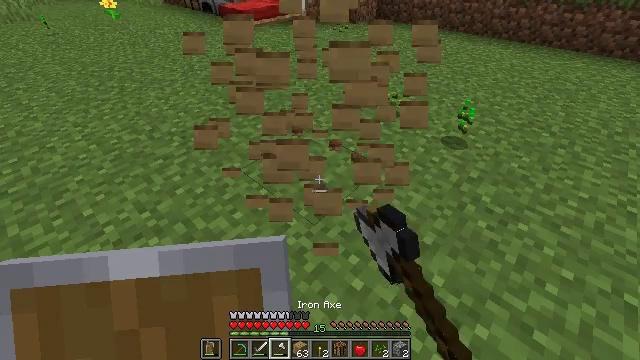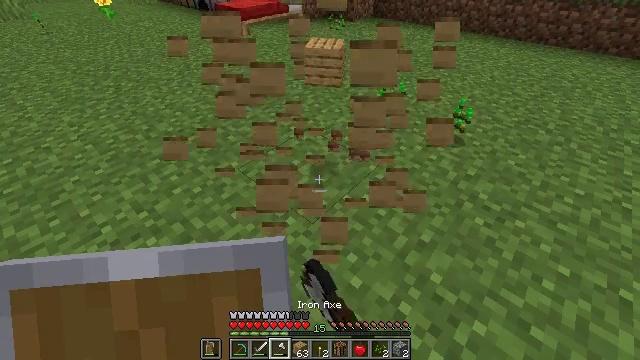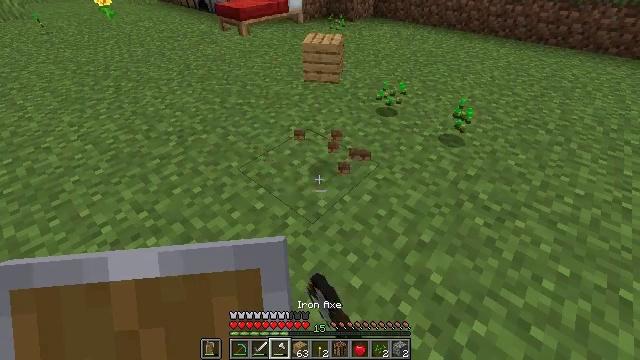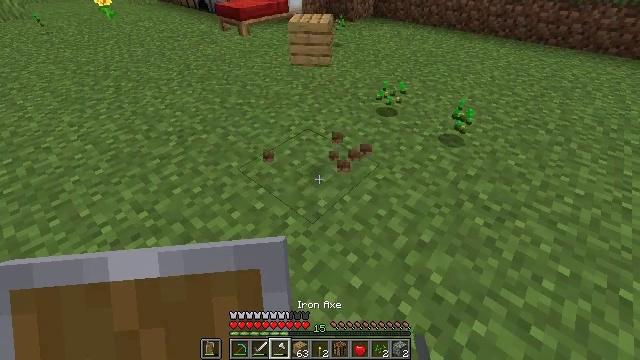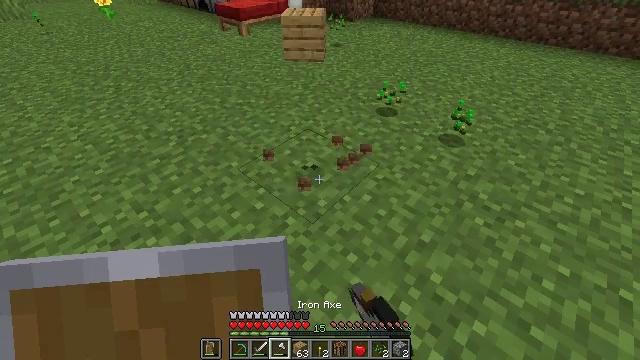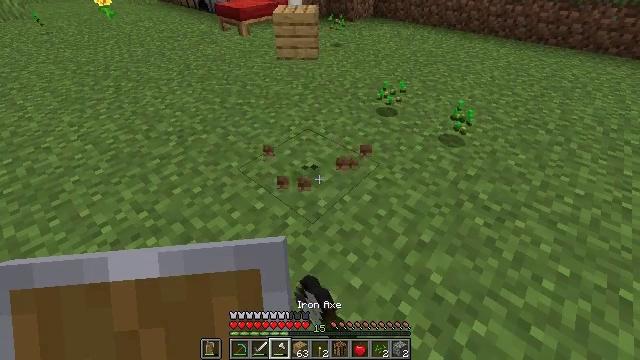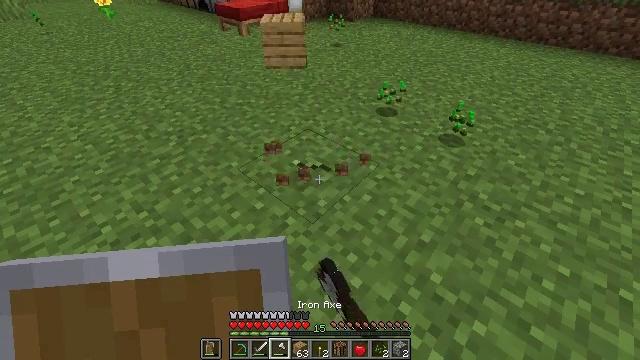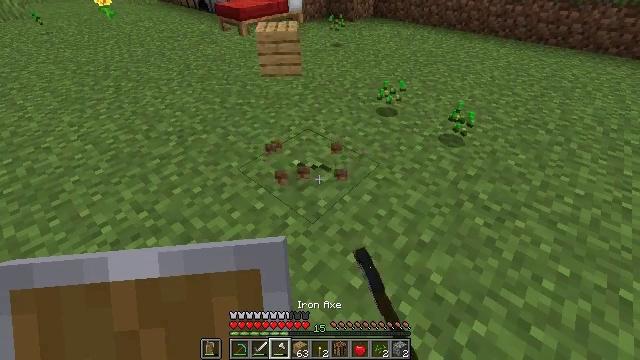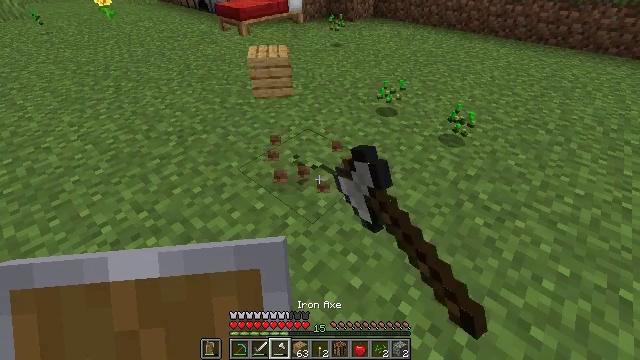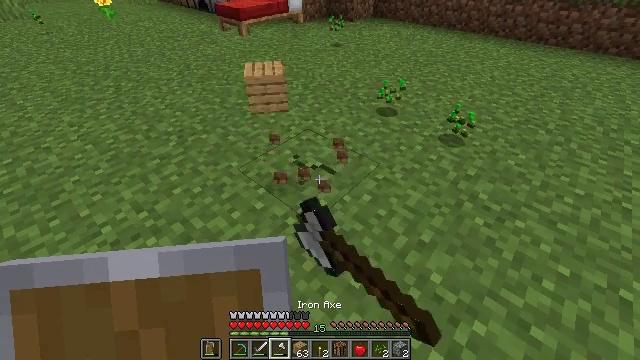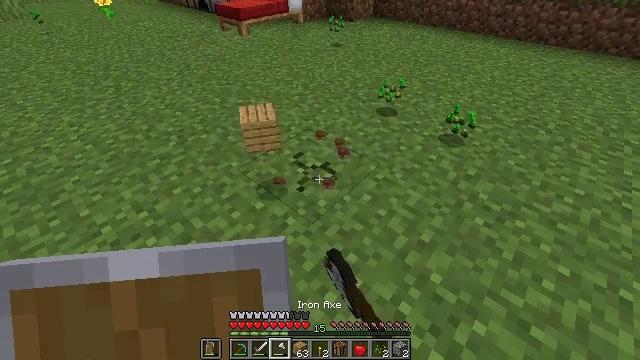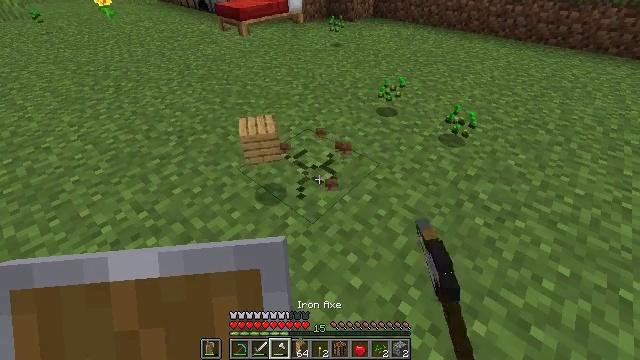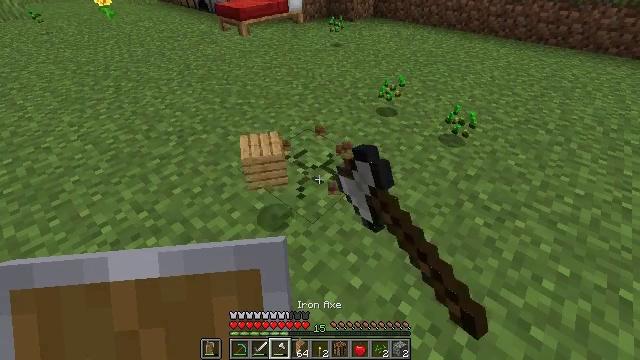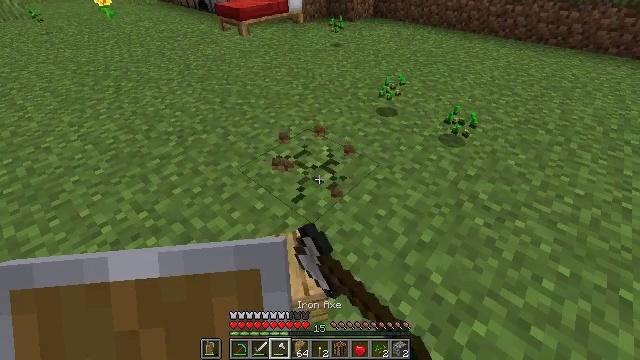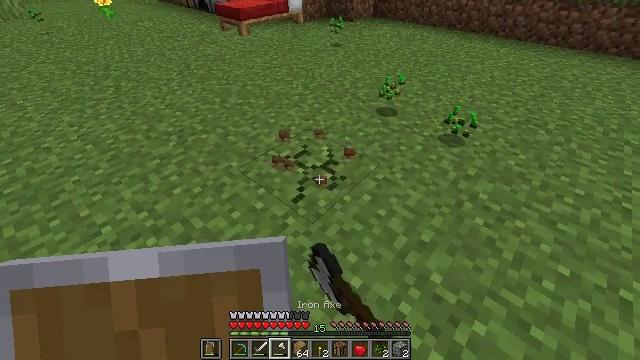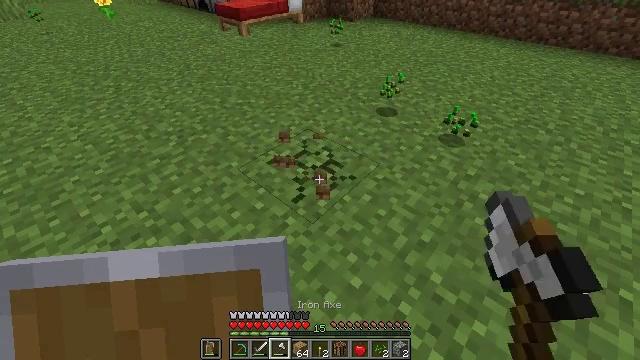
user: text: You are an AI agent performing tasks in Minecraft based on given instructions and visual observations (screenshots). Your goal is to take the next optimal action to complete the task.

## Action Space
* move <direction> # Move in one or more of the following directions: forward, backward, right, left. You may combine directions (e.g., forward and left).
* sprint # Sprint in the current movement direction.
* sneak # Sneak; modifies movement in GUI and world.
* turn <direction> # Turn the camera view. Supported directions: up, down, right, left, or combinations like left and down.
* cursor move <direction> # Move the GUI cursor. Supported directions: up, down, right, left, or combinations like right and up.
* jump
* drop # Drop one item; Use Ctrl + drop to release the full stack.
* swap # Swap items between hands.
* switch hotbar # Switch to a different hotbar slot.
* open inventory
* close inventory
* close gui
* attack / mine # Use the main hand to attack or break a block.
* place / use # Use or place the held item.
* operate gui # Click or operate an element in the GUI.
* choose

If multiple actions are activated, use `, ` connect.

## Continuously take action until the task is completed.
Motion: motion action
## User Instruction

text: Break the grass block.
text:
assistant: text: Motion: attack / mine
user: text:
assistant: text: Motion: attack / mine
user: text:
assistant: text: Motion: attack / mine
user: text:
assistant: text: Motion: attack / mine
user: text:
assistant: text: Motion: attack / mine
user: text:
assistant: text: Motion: attack / mine
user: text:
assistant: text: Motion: attack / mine
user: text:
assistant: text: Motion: attack / mine
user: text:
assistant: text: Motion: attack / mine
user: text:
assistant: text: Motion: attack / mine
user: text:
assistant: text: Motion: attack / mine
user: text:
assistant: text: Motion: attack / mine
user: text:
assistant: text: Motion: attack / mine
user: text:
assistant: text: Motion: attack / mine
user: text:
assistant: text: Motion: attack / mine
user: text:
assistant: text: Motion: attack / mine
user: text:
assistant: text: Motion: attack / mine
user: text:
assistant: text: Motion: attack / mine
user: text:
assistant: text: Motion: attack / mine
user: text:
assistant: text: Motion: attack / mine
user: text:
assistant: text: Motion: attack / mine
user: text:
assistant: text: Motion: attack / mine
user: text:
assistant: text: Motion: attack / mine
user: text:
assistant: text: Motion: attack / mine
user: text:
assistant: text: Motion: attack / mine